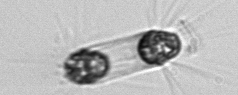
Label: Corethron_hystrix